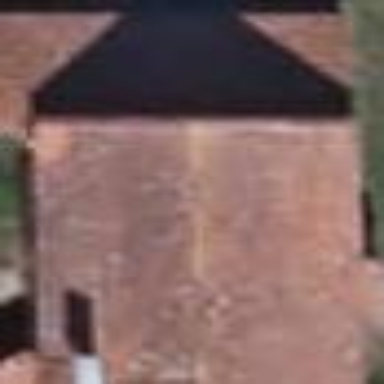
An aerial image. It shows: Simple and straightforward house.